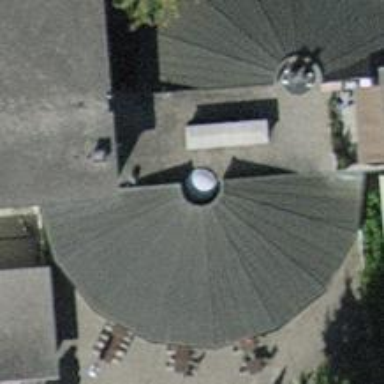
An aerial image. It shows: Restaurant.